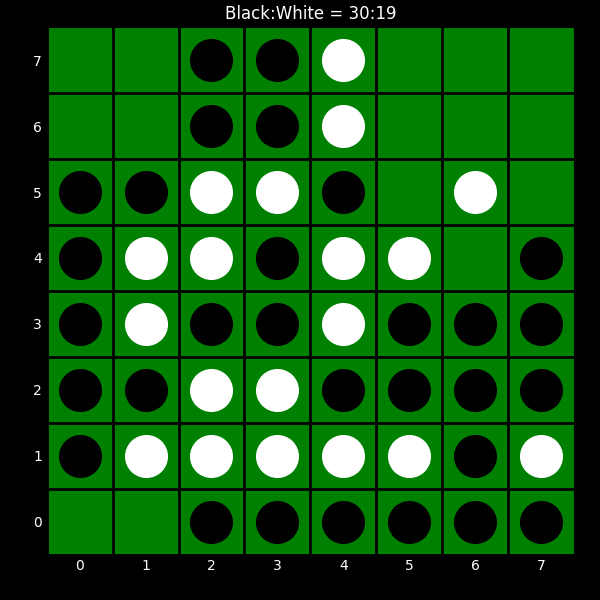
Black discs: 30
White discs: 19